Field crop: tomato
Growth stage: 1
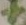
Species: solanum